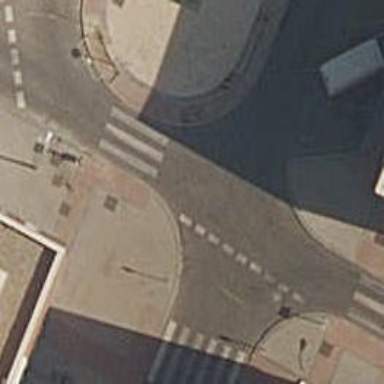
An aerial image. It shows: Uncontrolled zebra crossing on the road.